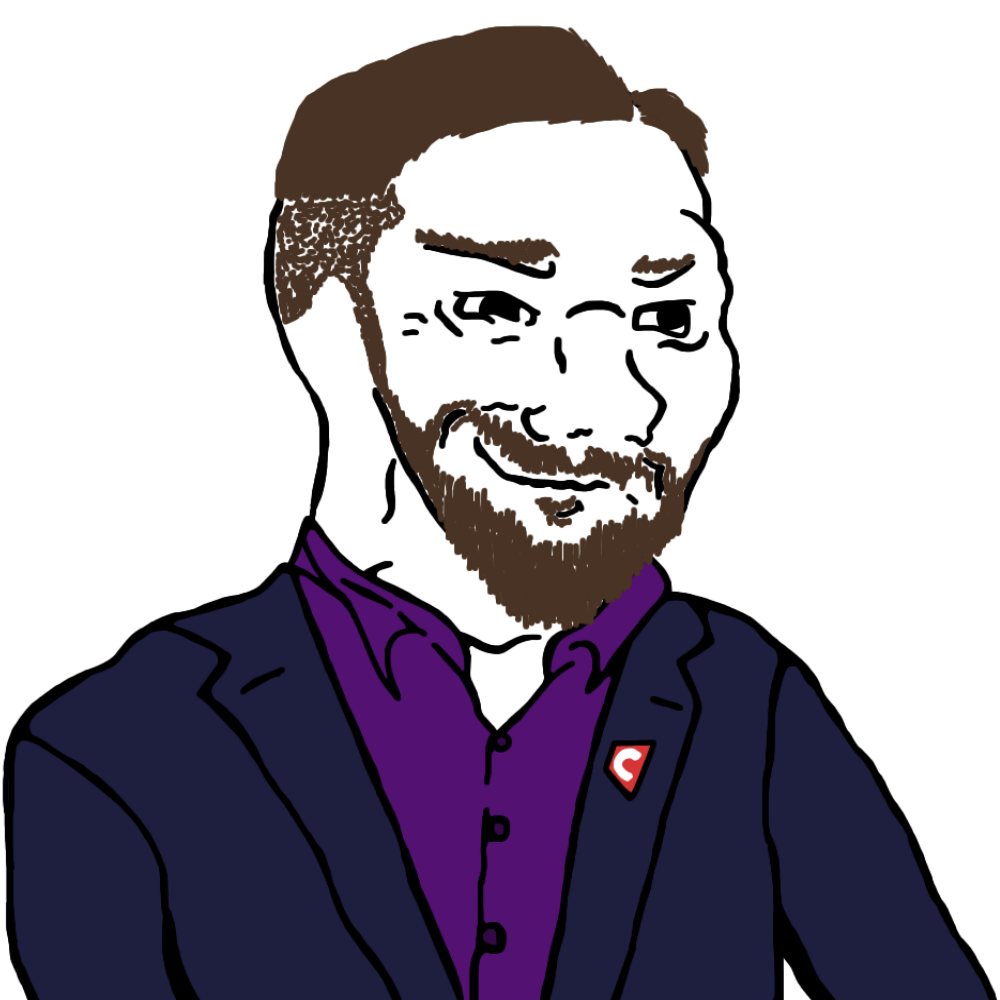
Label: 5_Smugjak